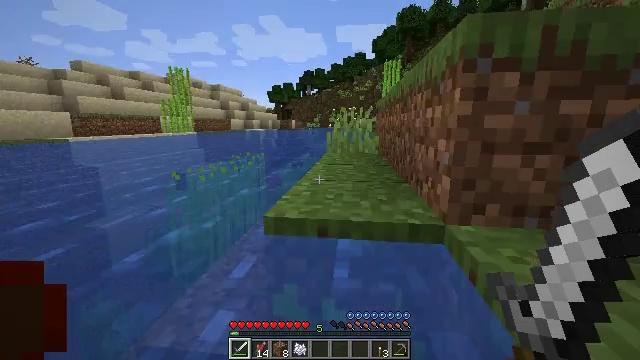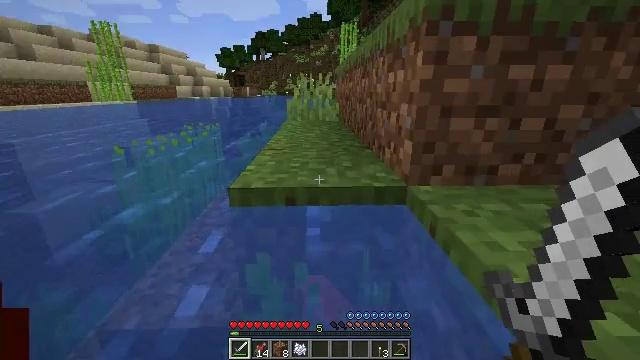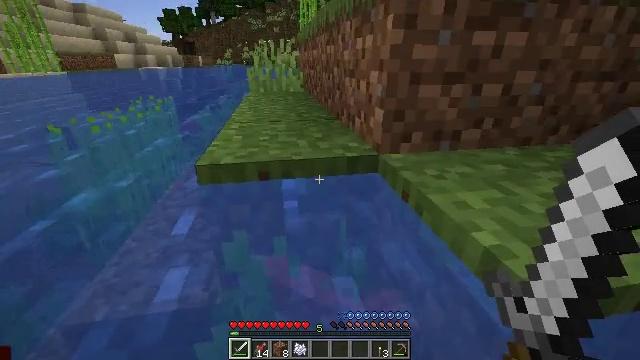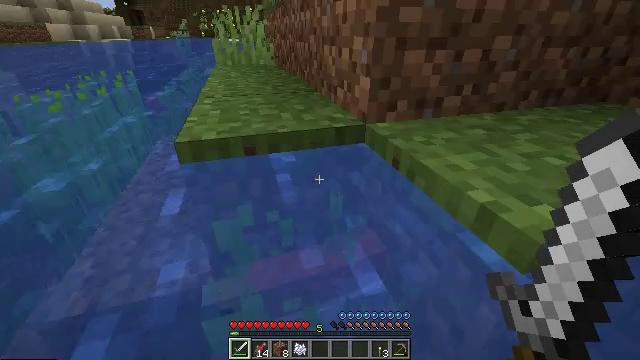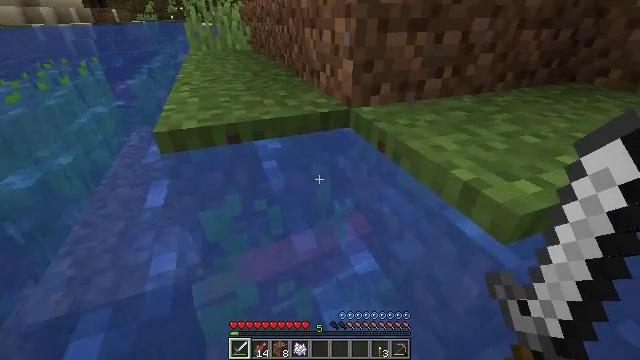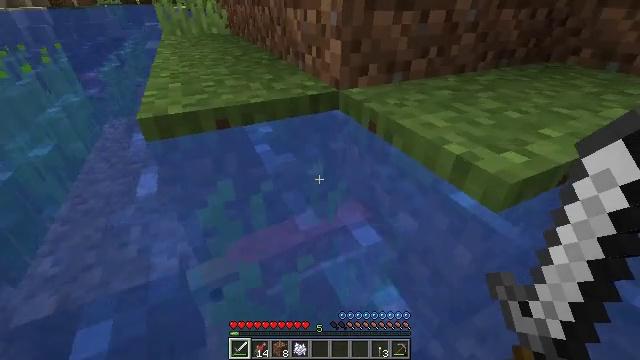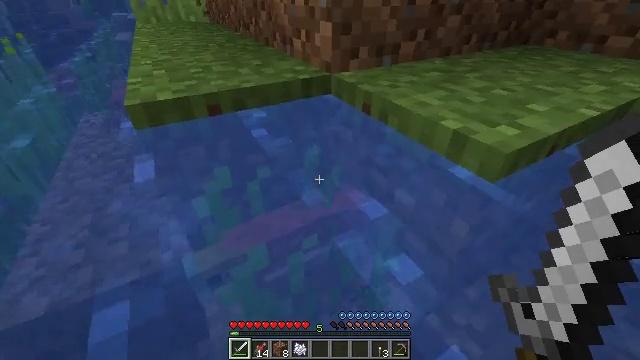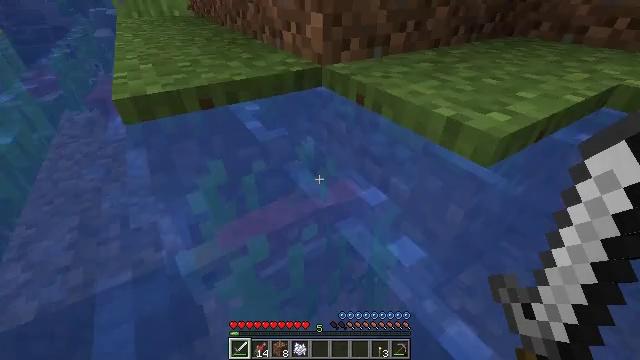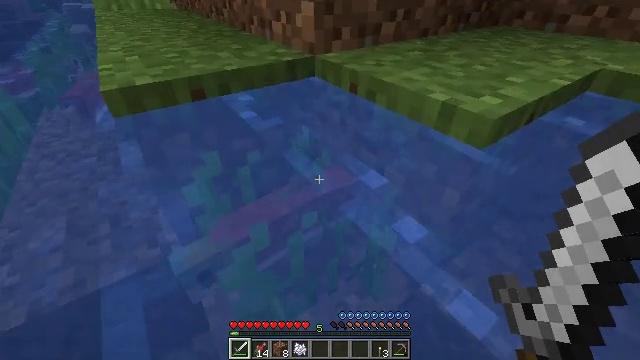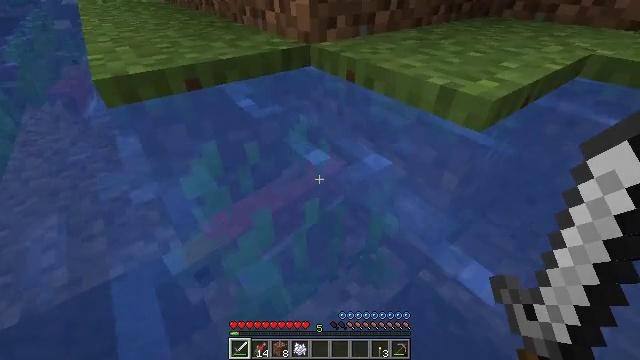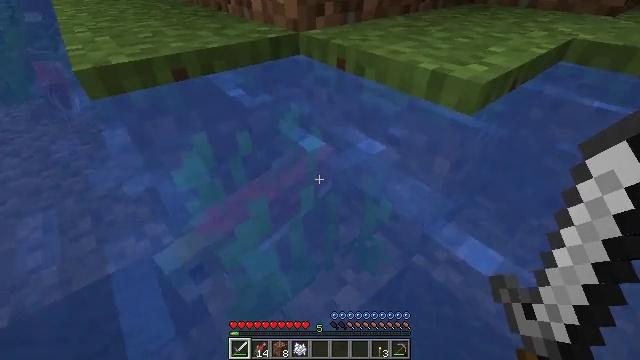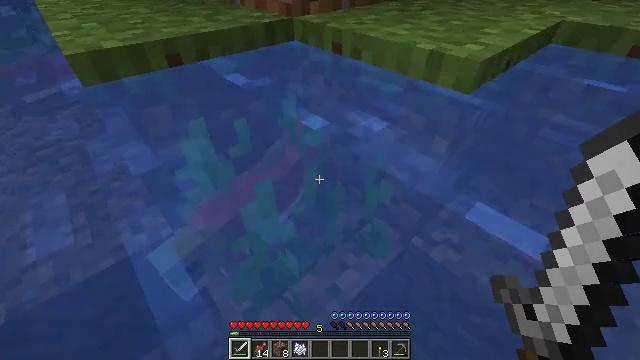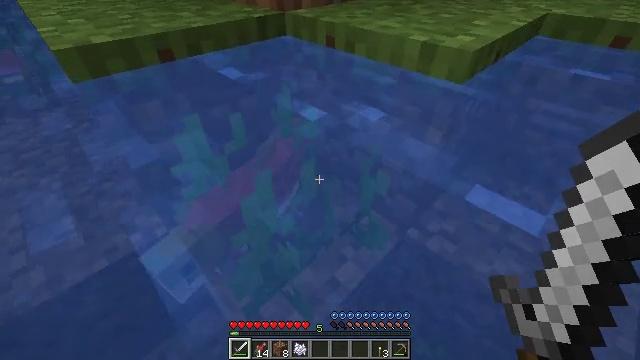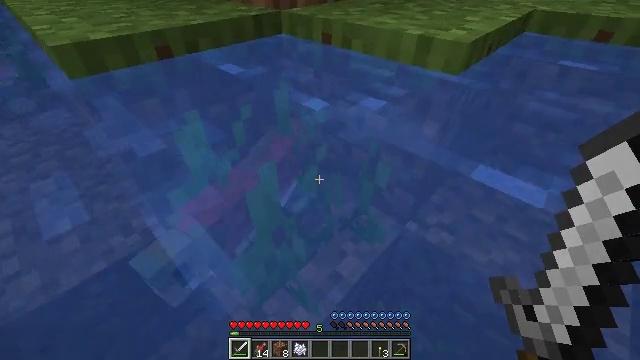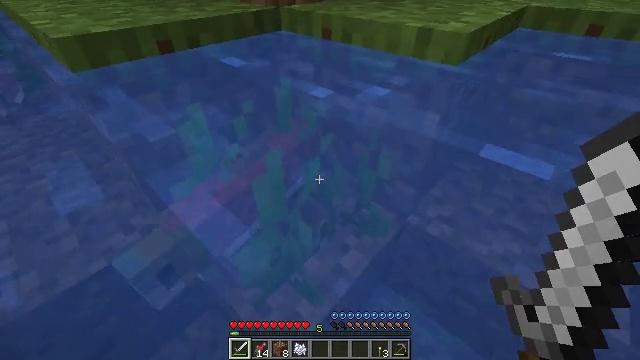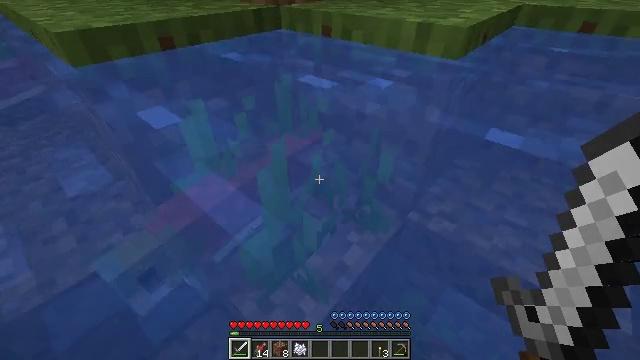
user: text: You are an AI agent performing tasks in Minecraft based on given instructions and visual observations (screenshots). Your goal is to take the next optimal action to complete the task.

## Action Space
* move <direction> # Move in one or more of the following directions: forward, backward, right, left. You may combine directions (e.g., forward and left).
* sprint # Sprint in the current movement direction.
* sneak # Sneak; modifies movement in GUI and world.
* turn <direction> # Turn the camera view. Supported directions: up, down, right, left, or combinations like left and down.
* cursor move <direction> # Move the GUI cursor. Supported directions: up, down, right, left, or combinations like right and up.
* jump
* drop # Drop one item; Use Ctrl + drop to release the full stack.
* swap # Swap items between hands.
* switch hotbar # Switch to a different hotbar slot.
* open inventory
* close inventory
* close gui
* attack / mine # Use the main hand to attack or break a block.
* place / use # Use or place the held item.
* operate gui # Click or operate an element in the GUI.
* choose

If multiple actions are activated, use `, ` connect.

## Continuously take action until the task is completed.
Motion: motion action
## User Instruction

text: Fish and kill the salmon.
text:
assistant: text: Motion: move forward and move left, turn right and down
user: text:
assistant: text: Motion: move forward and move left, turn right and down
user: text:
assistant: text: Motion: move forward and move left, turn right and down
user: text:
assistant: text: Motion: move forward and move left, turn right and down
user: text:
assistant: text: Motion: move forward and move left, turn right and down
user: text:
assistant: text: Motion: move forward and move left, turn right and down
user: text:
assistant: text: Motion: move forward and move left, turn right
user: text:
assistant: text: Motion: move forward and move left, turn right
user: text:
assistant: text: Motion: move forward and move left, turn right
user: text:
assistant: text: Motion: move left, turn right and down
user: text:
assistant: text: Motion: move left, turn right and down
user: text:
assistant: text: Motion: move left, turn right
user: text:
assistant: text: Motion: turn right
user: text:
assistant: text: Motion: turn right
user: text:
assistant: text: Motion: no_op
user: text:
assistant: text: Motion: turn up
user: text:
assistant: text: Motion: turn left and up
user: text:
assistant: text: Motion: turn left and up
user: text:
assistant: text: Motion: turn left
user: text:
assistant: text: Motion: turn left and down
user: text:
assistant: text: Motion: turn left
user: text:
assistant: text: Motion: turn left
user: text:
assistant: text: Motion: turn left, attack / mine
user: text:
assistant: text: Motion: attack / mine
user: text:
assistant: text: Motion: attack / mine
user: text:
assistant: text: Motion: move forward, turn right and up
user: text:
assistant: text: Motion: move forward, turn right and up
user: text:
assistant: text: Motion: move forward, turn right and up
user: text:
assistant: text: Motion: move forward, turn right and up
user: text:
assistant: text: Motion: move forward